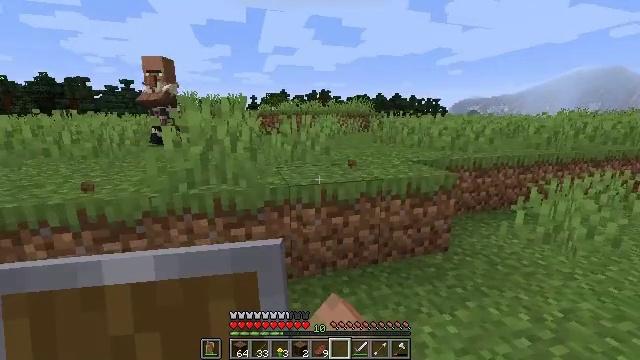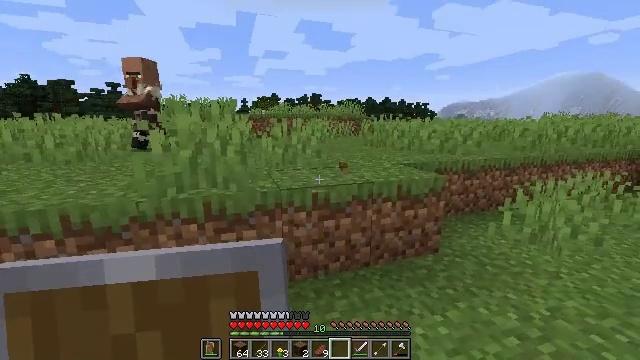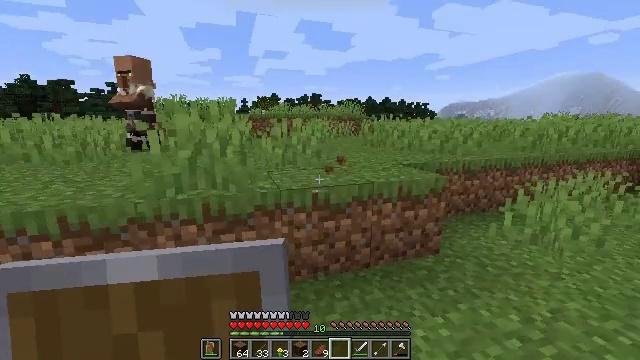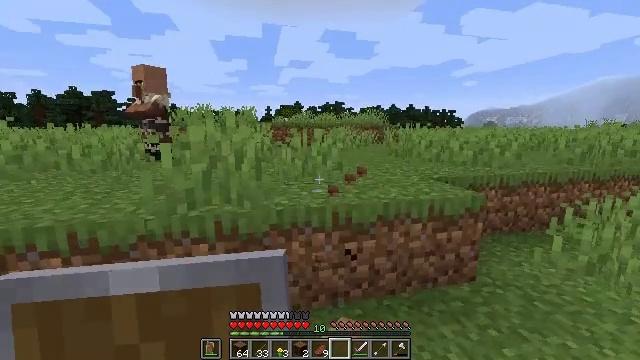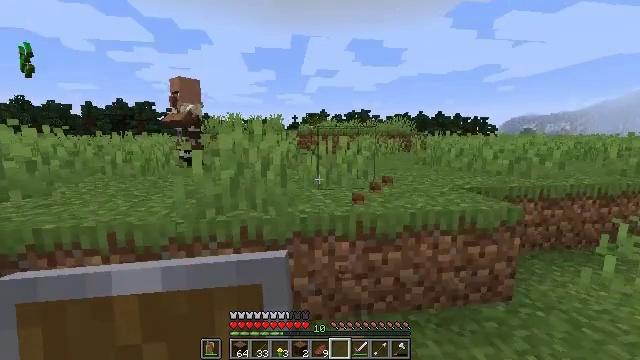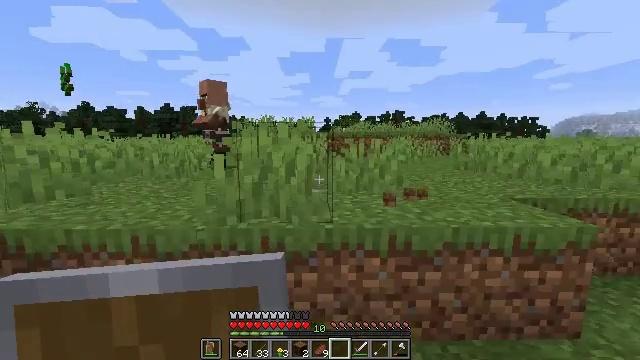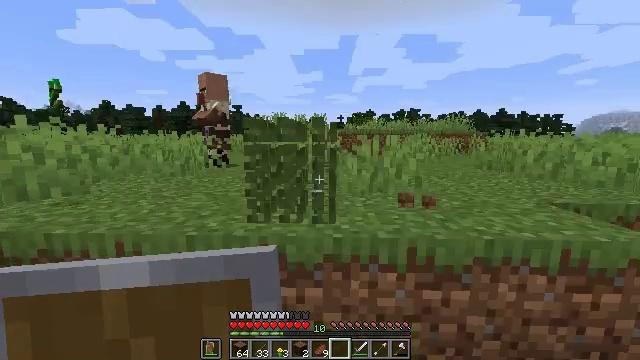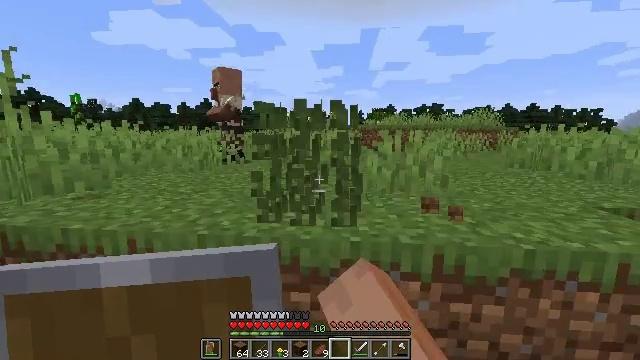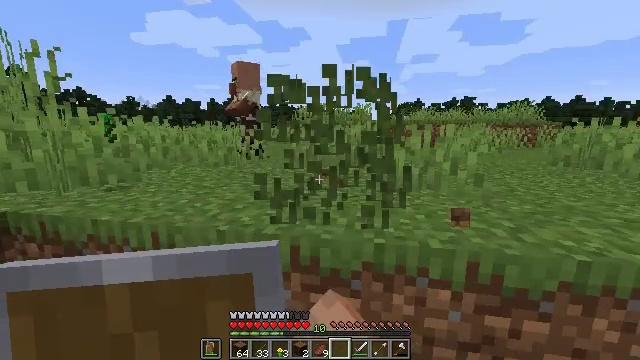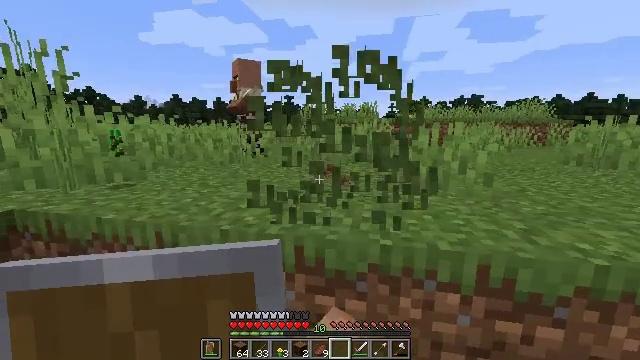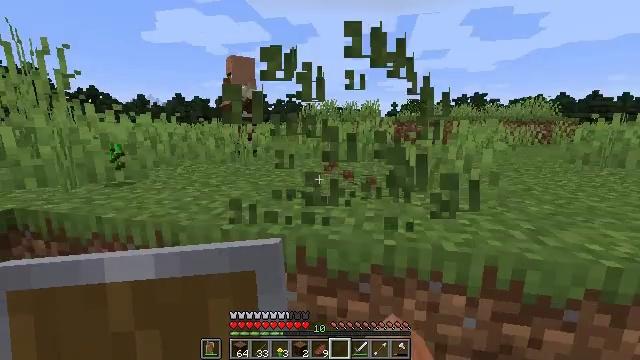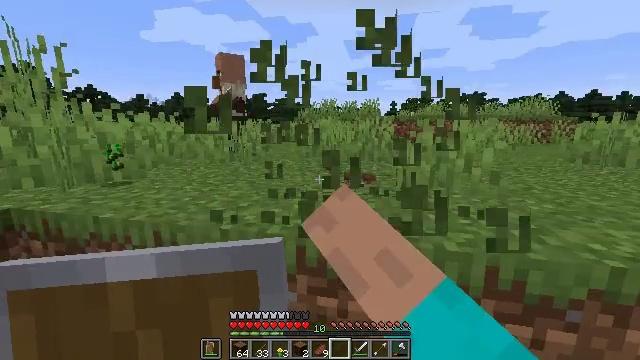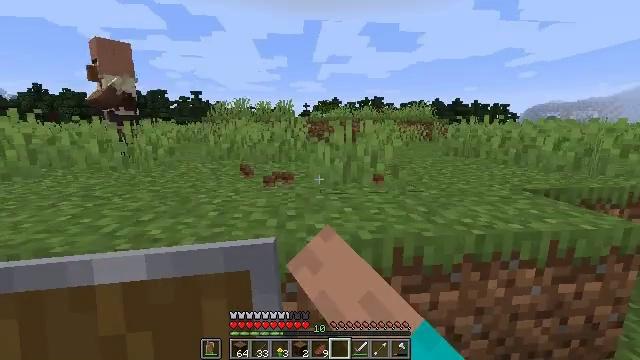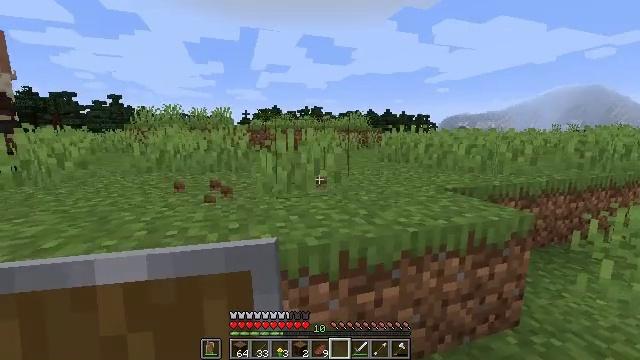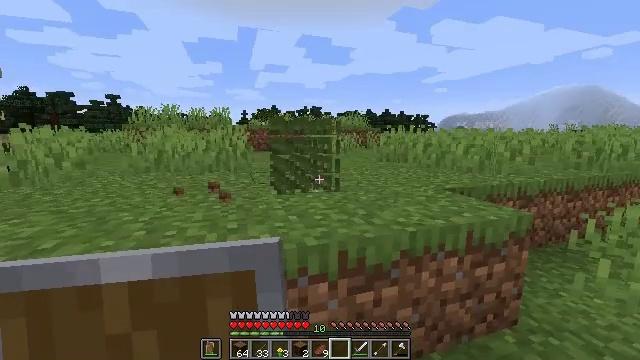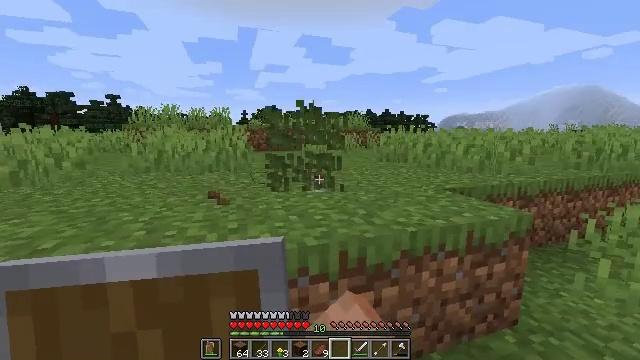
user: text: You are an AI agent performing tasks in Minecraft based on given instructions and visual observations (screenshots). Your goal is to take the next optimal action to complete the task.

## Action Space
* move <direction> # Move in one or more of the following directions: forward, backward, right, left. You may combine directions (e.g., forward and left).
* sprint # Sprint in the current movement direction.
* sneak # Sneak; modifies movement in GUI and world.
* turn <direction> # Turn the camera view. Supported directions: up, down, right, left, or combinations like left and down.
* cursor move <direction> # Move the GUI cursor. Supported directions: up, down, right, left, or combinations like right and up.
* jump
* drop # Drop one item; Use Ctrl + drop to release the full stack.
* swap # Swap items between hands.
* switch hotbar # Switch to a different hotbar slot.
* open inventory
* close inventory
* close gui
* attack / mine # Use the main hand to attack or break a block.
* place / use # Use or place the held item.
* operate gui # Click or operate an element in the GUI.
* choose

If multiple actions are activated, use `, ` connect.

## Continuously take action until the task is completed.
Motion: motion action
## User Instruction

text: Break the grass block.
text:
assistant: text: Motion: turn right
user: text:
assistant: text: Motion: move forward, attack / mine
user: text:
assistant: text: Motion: move forward, turn left and up, attack / mine
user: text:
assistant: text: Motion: move forward, turn left and up
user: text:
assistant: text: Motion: move forward, turn left
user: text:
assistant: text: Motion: move forward, turn left, attack / mine
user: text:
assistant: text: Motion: turn left, attack / mine
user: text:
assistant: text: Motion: turn left and down, attack / mine
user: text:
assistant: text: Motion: turn left, attack / mine
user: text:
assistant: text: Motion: attack / mine
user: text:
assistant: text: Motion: attack / mine
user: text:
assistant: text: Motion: turn right, attack / mine
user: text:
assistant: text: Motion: turn right and up
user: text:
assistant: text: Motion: attack / mine
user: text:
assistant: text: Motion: attack / mine
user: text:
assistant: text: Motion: move forward, attack / mine
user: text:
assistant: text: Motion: move forward, attack / mine
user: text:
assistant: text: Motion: move forward, attack / mine
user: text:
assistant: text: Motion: move forward, turn left, attack / mine
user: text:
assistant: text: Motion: move forward, turn left, attack / mine, jump
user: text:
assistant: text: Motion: move forward, turn left, attack / mine, jump
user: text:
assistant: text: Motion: move forward, turn left, jump
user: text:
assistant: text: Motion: move forward, turn left, attack / mine, jump
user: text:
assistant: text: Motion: move forward, attack / mine
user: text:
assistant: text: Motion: attack / mine
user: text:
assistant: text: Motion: no_op
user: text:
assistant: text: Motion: no_op